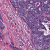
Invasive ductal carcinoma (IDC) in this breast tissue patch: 1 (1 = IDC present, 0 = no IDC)